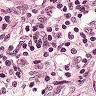
Metastatic tissue present: yes